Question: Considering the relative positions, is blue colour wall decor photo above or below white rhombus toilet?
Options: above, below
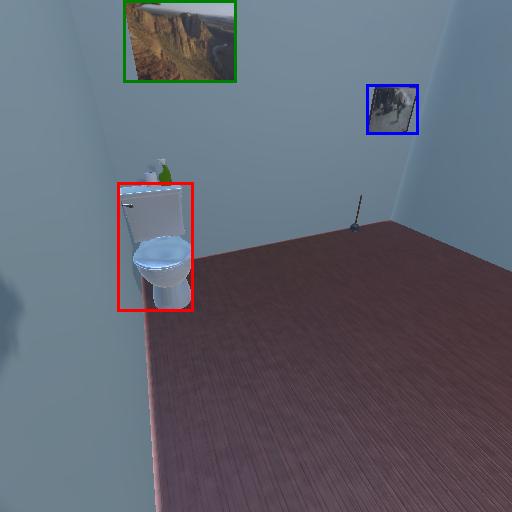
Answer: above